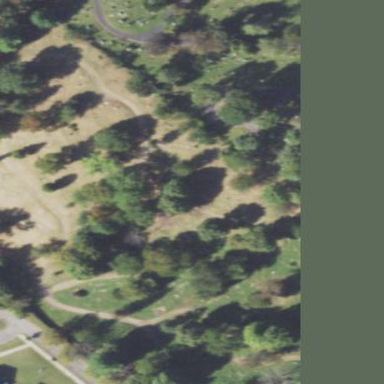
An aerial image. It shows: Cemetery.